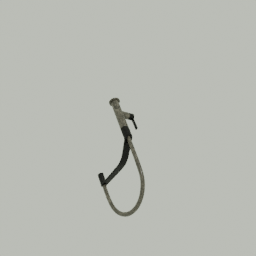
Label: appliances